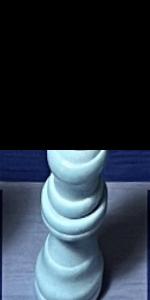
Label: Queen_White